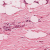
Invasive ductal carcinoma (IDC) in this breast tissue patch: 1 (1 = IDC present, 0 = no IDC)